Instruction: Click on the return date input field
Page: home
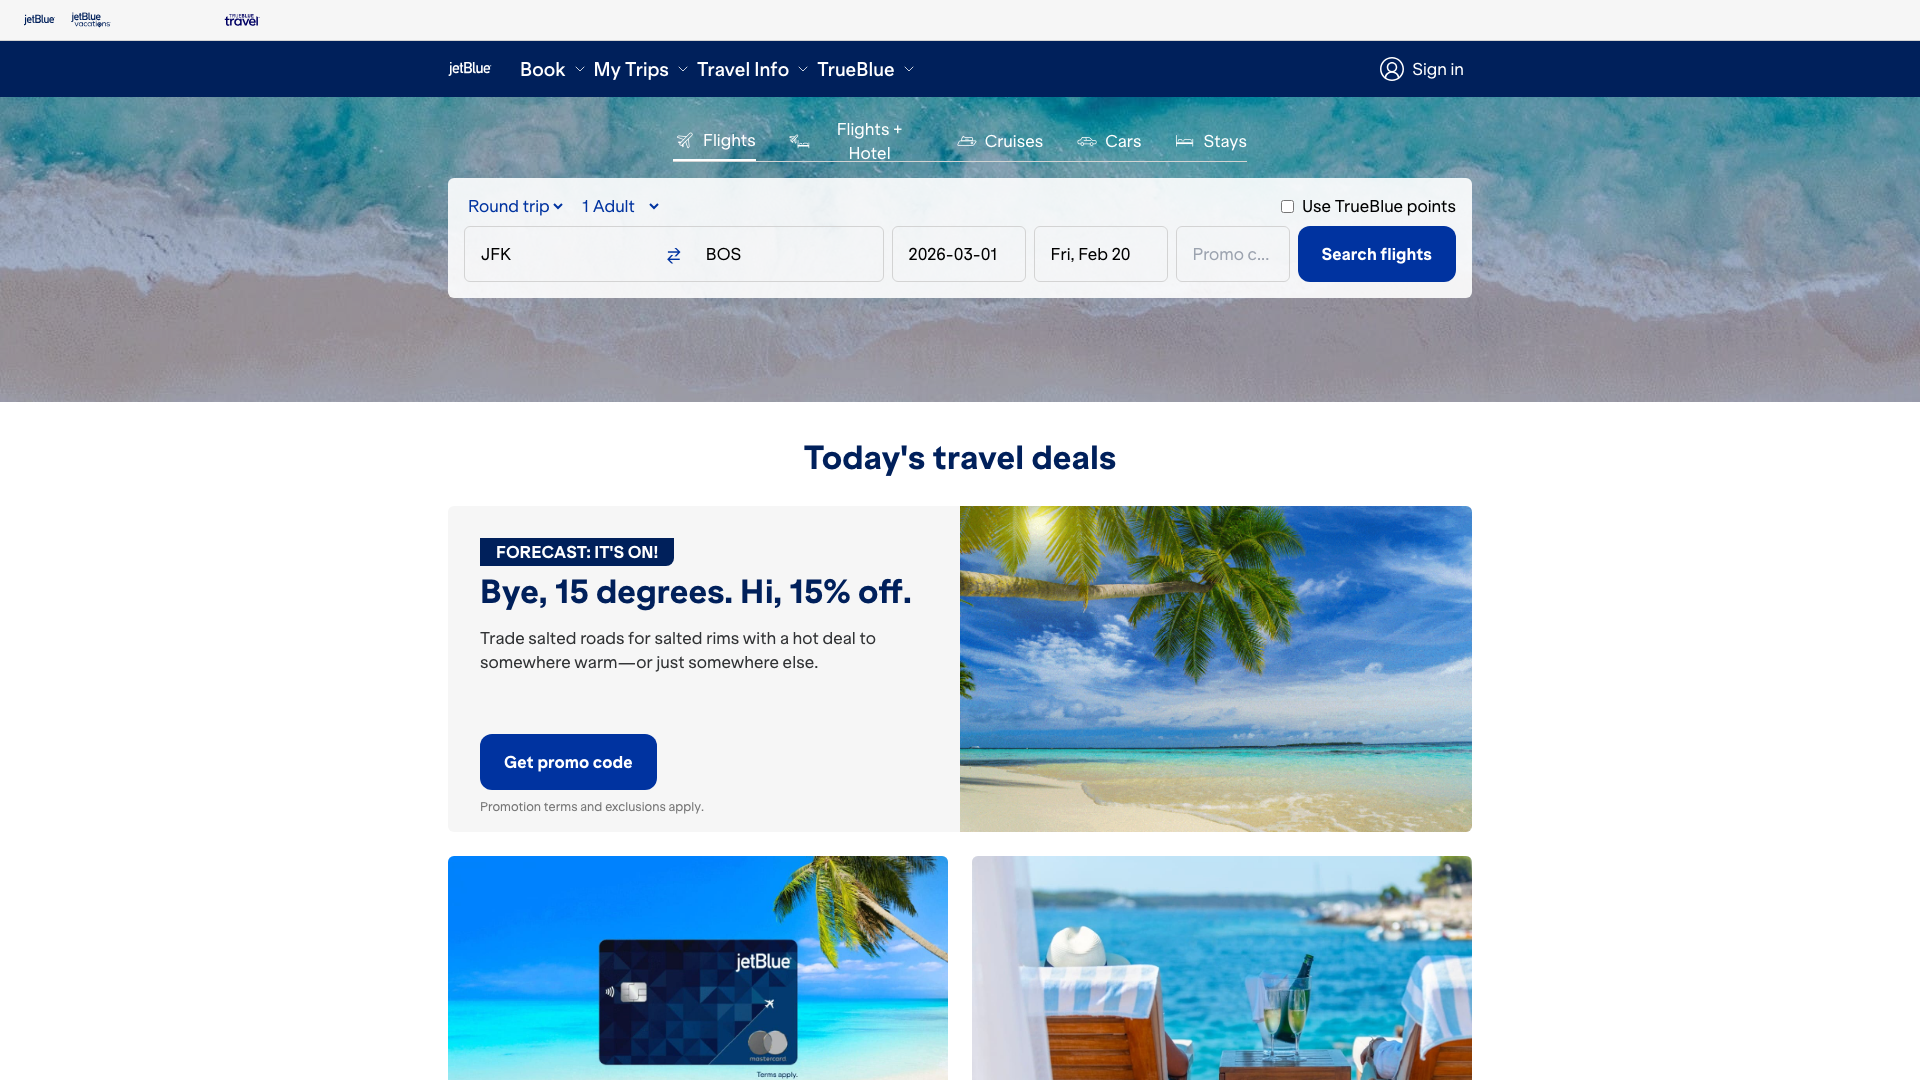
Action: click